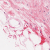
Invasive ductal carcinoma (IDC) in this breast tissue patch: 0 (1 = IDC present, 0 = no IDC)